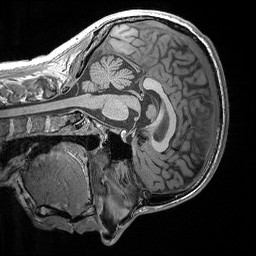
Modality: T1w
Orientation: sagittal
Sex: male
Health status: healthy
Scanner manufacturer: siemens
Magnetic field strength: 3 T
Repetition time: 2.3 s
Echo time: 0.00296 s